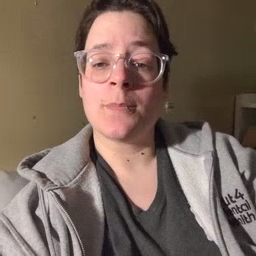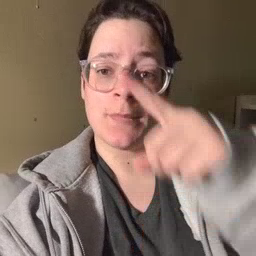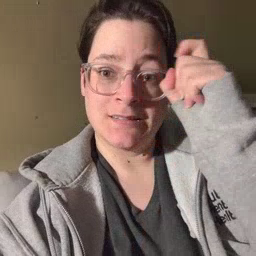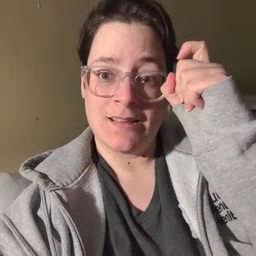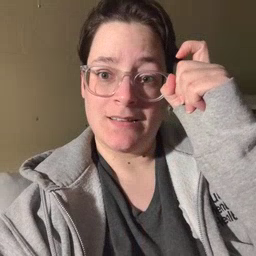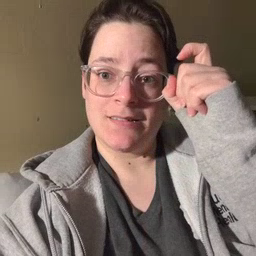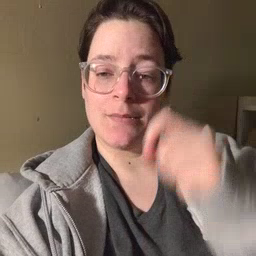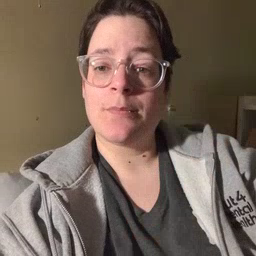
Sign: because